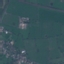
Land use / land cover class: Pasture